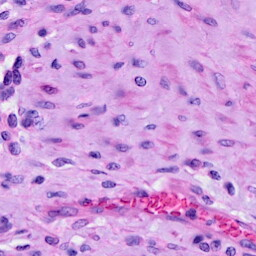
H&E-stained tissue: Cervix